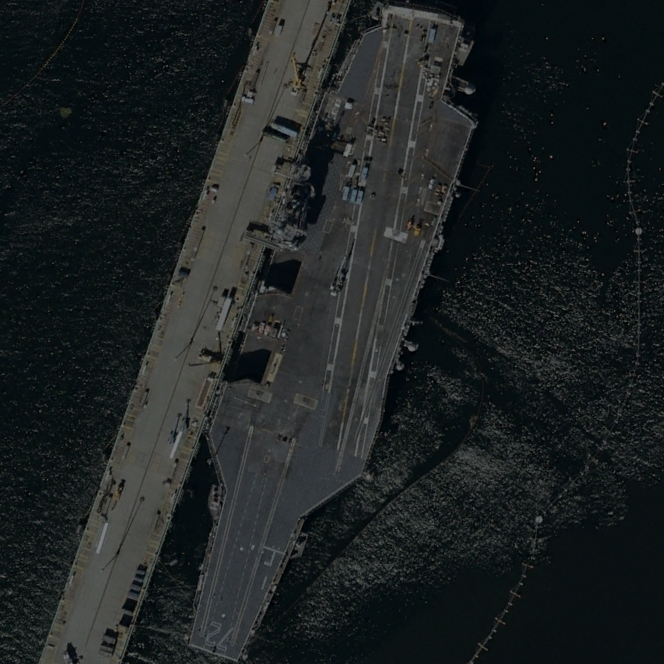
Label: aircraft_carrier